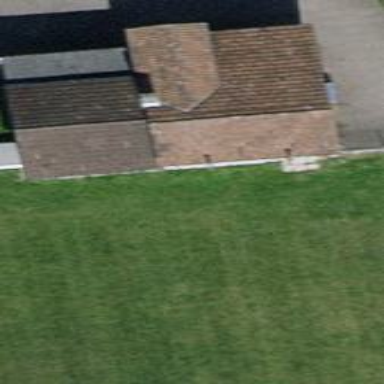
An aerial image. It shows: Building with pitched roof.